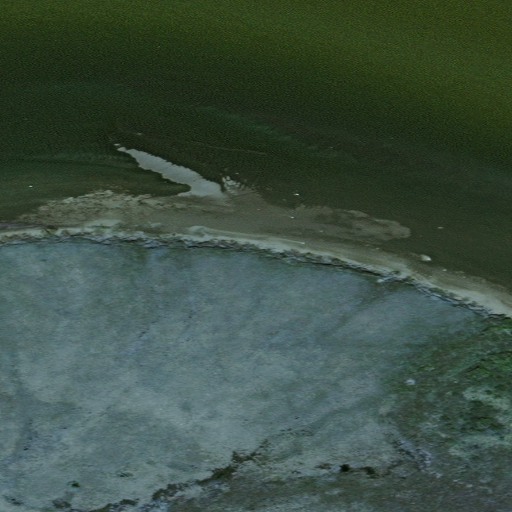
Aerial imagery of cape in Alaska named Iniam Point containing only unknown